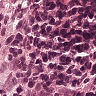
Metastatic tissue present: no